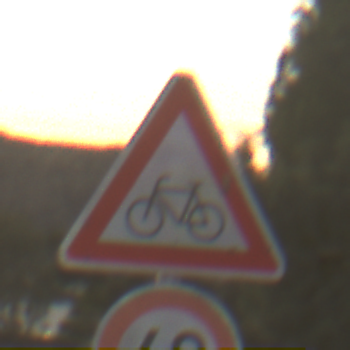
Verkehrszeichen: RadverkehrRechts
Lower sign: Geschwindigkeit60
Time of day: SunriseSunset
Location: Outdoor (RoadRail)
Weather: PartlyCloudy
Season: NotSpecified
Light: Natural